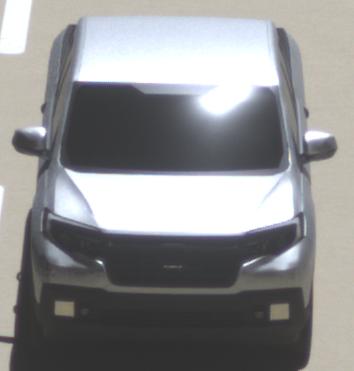
Make: Honda
Model: Ridgeline
Detailed model: Gen. 2
Model produced from: 2016
Model produced until: 2020
Doors: 4
Color: white
Road condition: dry road
Daytime: midday
Contrast: high contrast